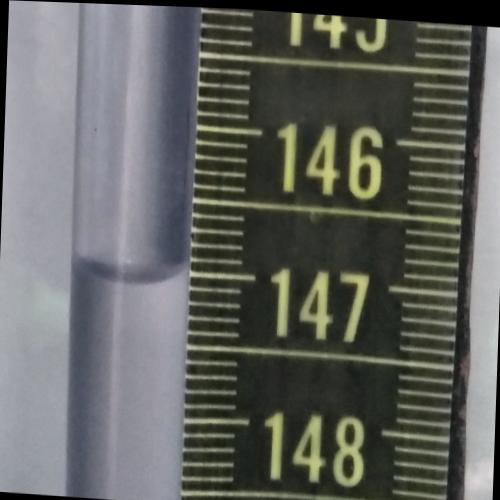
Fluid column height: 147.0 cm